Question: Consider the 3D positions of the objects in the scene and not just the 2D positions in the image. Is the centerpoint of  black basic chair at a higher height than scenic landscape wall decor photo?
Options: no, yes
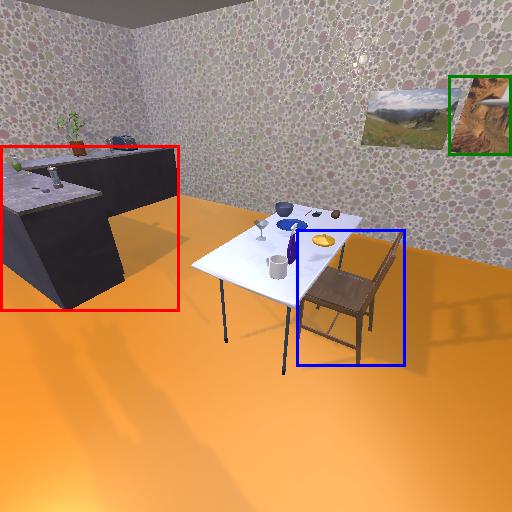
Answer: no